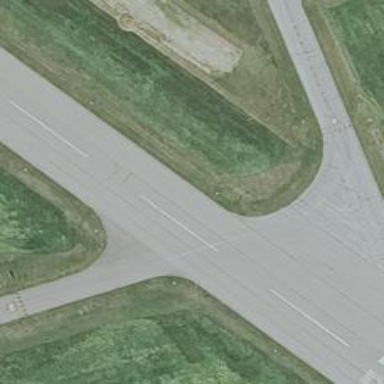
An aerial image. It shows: Image of taxiway at airport.